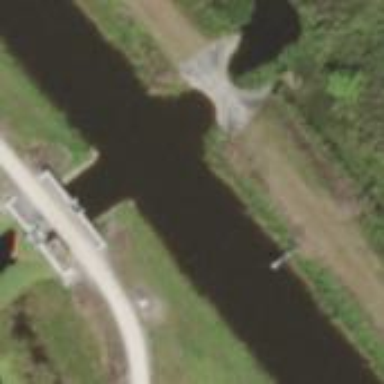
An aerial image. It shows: Canal.